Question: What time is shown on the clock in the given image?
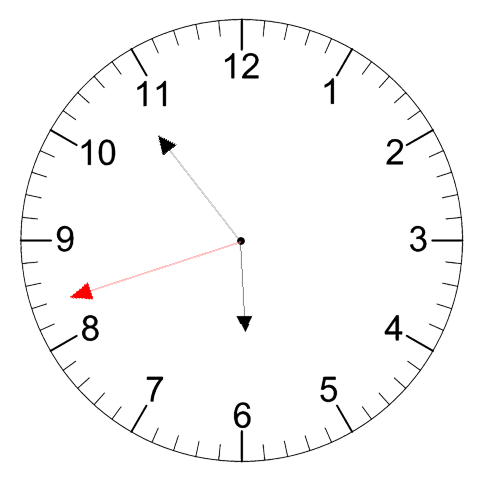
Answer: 05:53:42